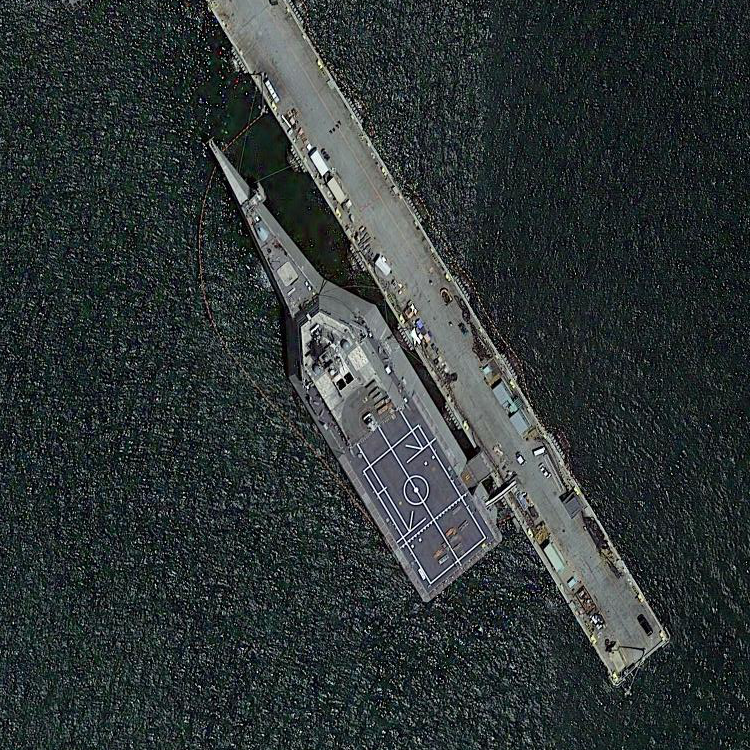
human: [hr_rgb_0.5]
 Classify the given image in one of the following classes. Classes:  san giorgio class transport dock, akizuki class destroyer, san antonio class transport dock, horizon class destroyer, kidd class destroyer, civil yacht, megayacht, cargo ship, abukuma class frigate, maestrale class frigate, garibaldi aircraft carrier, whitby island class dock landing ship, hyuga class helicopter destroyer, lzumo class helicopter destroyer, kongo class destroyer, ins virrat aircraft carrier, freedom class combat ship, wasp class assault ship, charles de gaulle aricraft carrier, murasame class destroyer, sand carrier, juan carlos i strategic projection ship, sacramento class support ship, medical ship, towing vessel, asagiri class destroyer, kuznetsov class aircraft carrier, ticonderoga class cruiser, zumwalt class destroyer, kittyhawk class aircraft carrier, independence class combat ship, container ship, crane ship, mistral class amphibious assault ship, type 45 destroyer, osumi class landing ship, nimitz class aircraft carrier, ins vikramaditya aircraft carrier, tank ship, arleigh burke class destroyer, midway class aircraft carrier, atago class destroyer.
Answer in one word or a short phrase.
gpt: Independence class combat ship